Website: home-depot
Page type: order-tracking
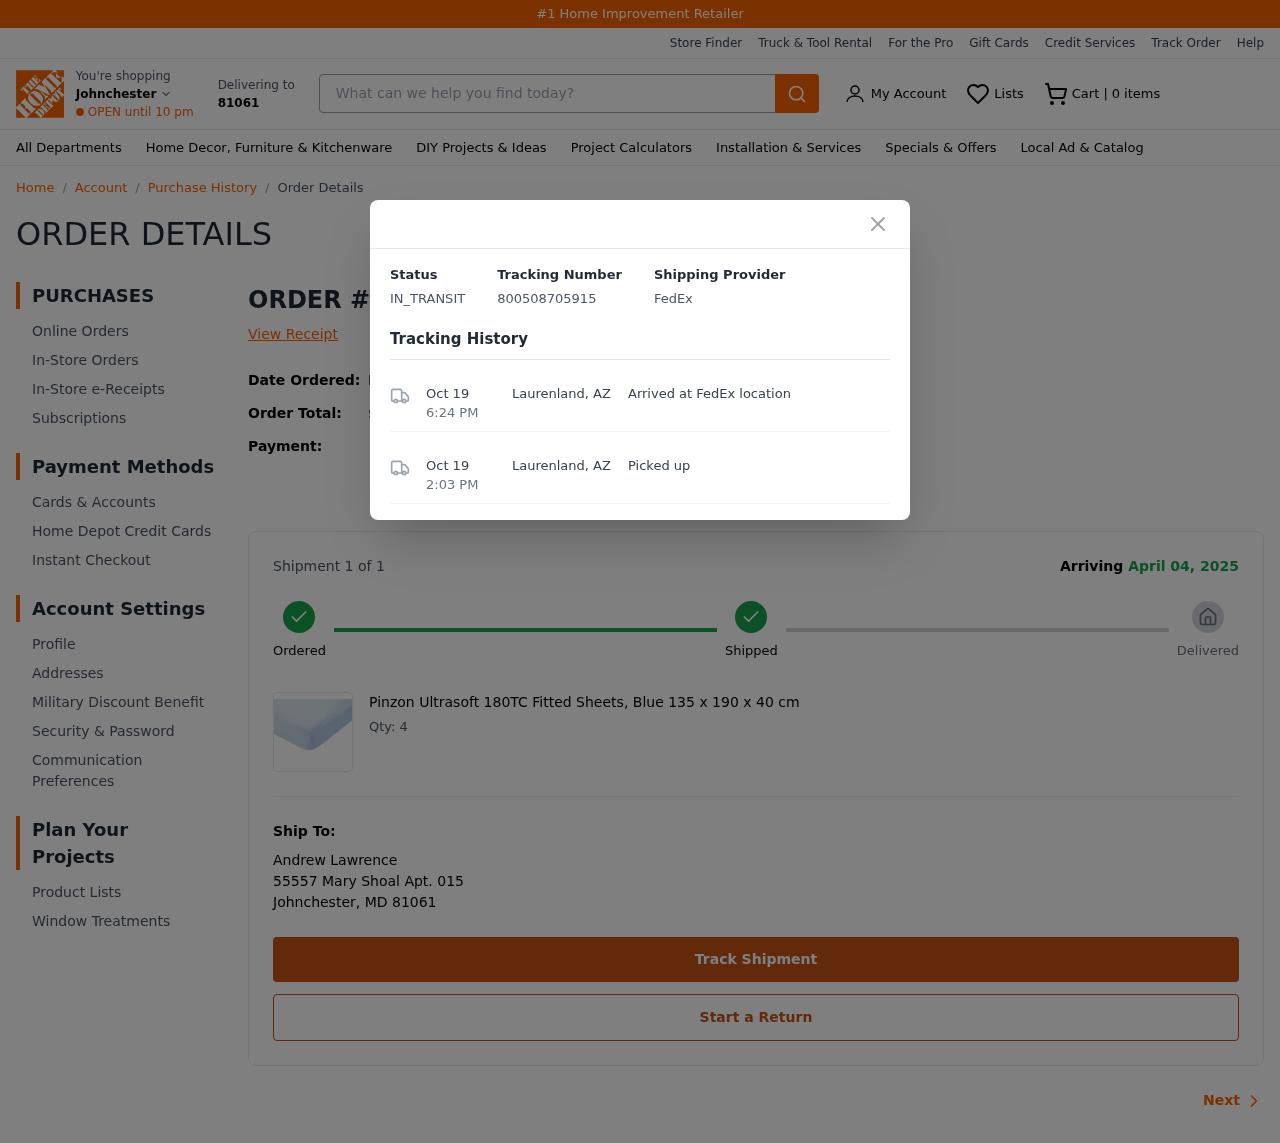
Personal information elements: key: PII_CARD_LAST4
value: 2491
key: PII_CITY
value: Johnchester
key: PII_CITY_STATE_ZIP
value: Johnchester, MD 81061
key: PII_FULLNAME
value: Andrew Lawrence
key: PII_POSTCODE
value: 81061
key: PII_STREET
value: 55557 Mary Shoal Apt. 015
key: PII_CITY_STATE2
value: Laurenland, AZ
Product elements: key: PRODUCT1_NAME
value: Pinzon Ultrasoft 180TC Fitted Sheets, Blue 135 x 190 x 40 cm
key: PRODUCT1_QUANTITY
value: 4
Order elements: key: ORDER_NUM_ITEMS
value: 0
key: ORDER_ID
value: #WN633857321
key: ORDER_DATE
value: March 29, 2025
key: ORDER_TOTAL
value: $160.14
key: ORDER_SUBTOTAL
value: $148.00
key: ORDER_SHIPPING_COST
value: FREE
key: ORDER_TAX
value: $12.14
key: ORDER_NUM_ITEMS
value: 1
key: ORDER_DELIVERY_DATE
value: April 04, 2025
Search elements: key: HEADER_SEARCH
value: What can we help you find today?
Other elements: key: TRACKING_NUMBER
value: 800508705915
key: TRACKING_DATE1
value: Oct 19
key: TRACKING_TIME1
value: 6:24 PM
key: TRACKING_DATE2
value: Oct 19
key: TRACKING_TIME2
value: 2:03 PM